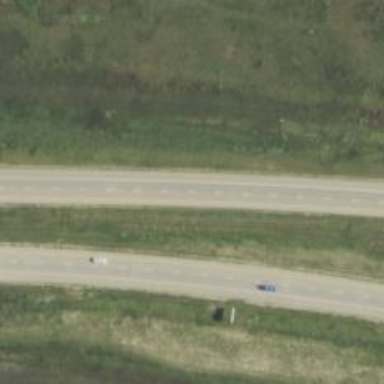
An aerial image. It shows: Motorway.